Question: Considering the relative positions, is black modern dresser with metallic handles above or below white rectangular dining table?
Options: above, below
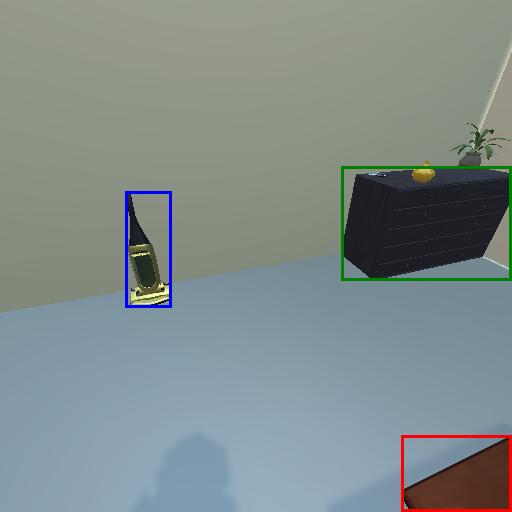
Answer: above